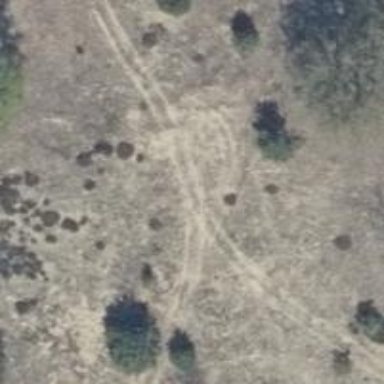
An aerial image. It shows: Sandy track with grade 4 tracktype.